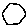
Label: hexagon